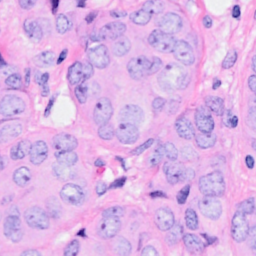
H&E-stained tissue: Breast